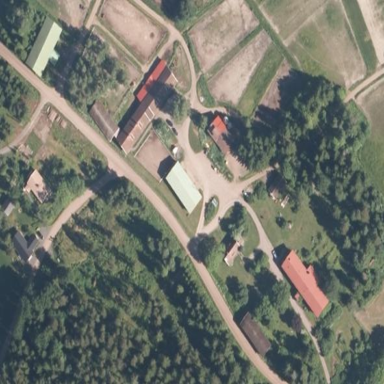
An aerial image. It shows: Farmyard area.